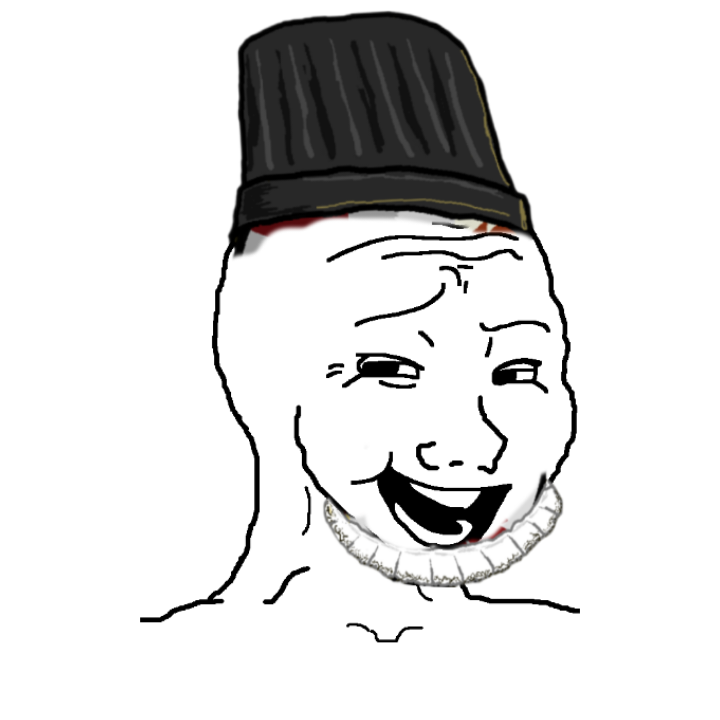
Label: 5_Smugjak